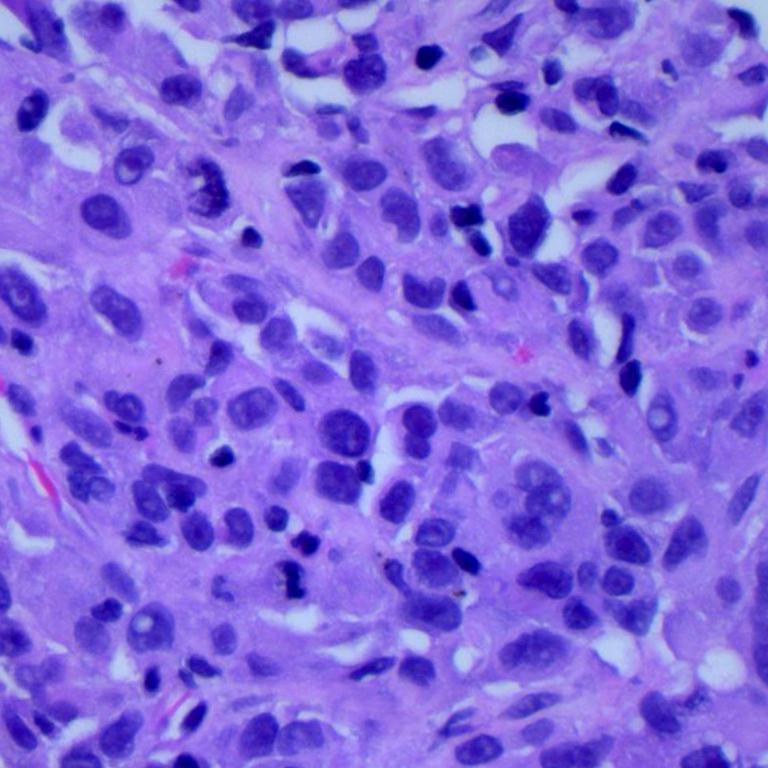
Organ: lung
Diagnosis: adenocarcinomas